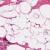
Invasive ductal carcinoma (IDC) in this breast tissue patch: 0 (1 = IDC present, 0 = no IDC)